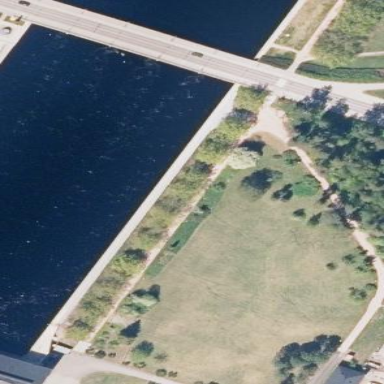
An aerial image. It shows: Park with grassy land.